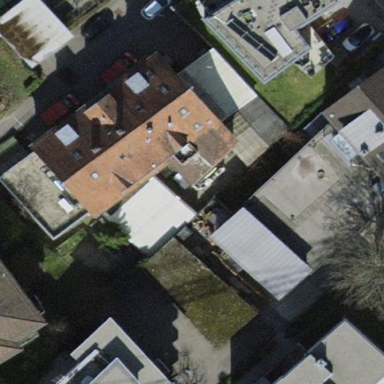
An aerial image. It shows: Building with tiled roof.